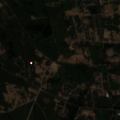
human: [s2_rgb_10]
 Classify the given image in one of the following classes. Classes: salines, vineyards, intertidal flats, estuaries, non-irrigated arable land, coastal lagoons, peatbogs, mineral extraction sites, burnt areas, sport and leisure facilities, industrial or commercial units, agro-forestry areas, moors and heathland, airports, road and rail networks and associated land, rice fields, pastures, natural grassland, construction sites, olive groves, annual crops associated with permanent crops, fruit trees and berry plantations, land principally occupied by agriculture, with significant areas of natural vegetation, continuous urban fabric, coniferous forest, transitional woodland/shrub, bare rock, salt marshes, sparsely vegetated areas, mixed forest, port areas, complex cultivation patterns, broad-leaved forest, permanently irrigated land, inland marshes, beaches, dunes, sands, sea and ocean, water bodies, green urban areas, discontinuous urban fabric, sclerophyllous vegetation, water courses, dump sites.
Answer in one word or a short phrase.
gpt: discontinuous urban fabric, construction sites, pastures, complex cultivation patterns